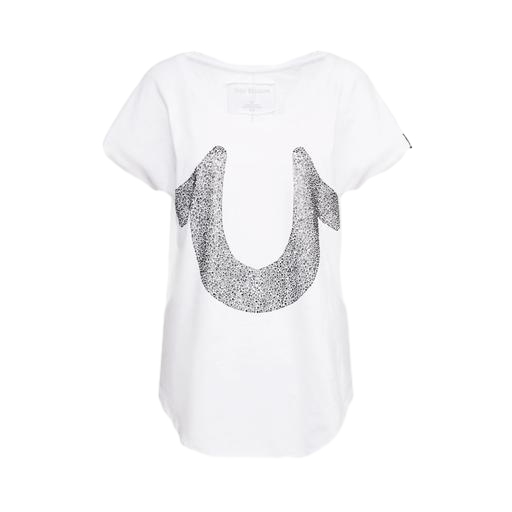
white sequined logo graphic t-shirt, t-shirt twist graphic, silver printed white t-shirt, white background